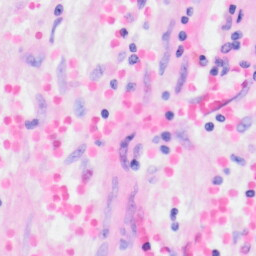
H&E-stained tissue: Kidney